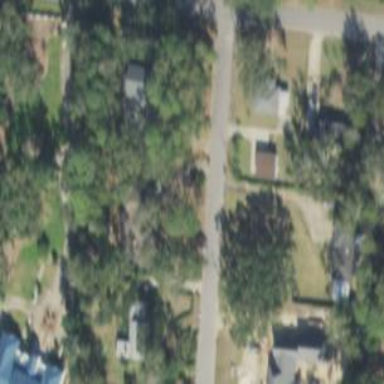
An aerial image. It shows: This residential area consists of single-family homes.